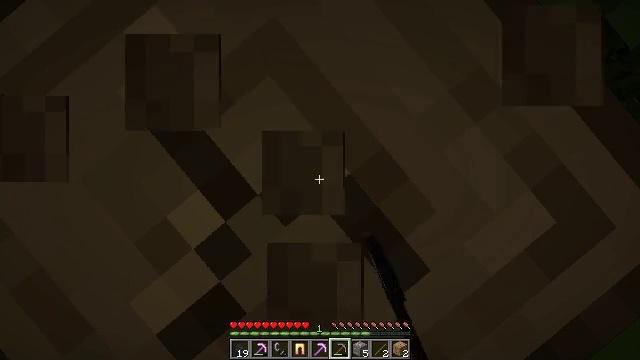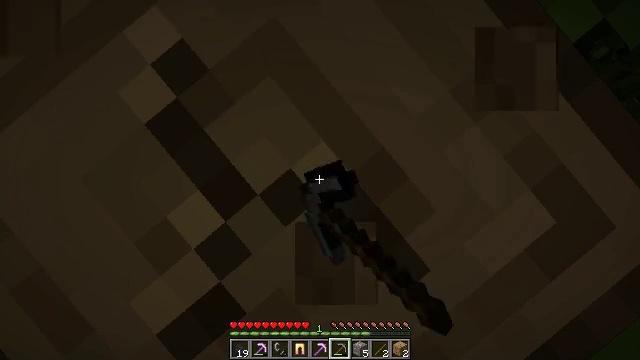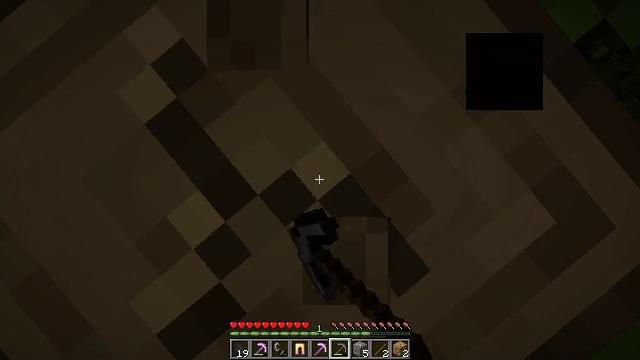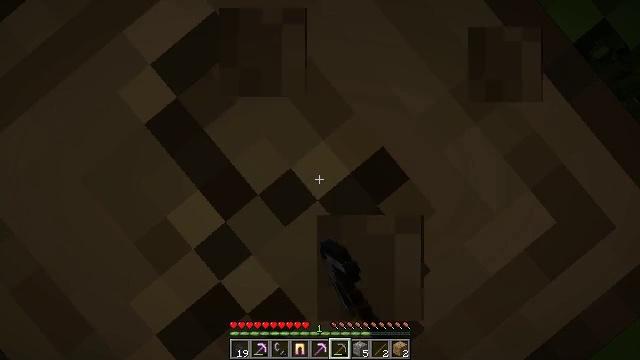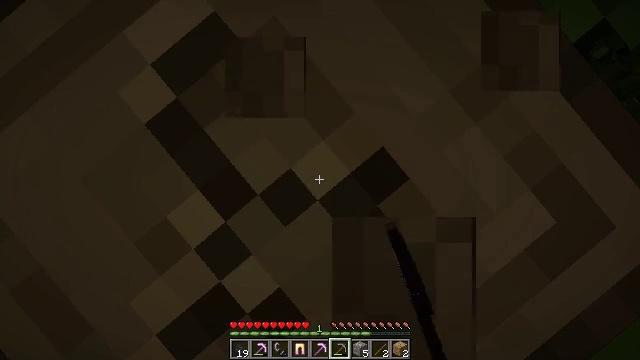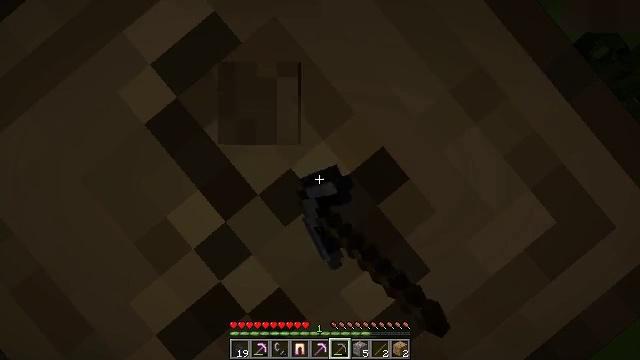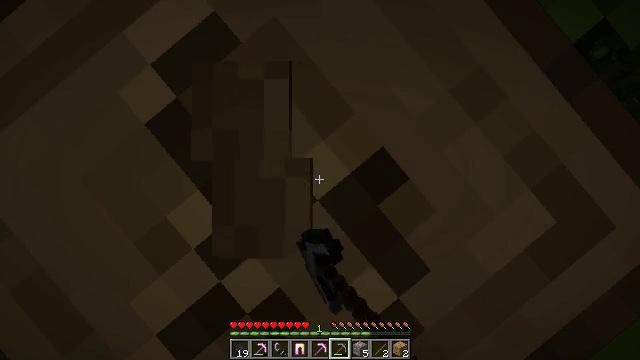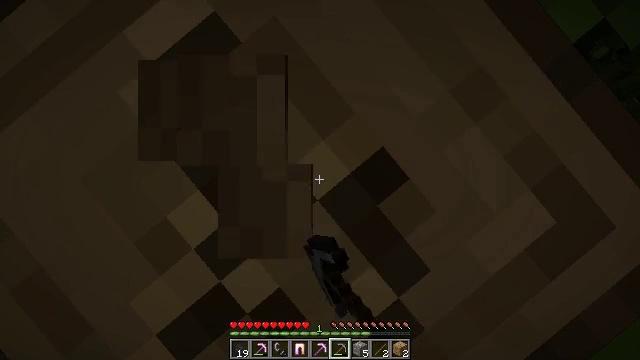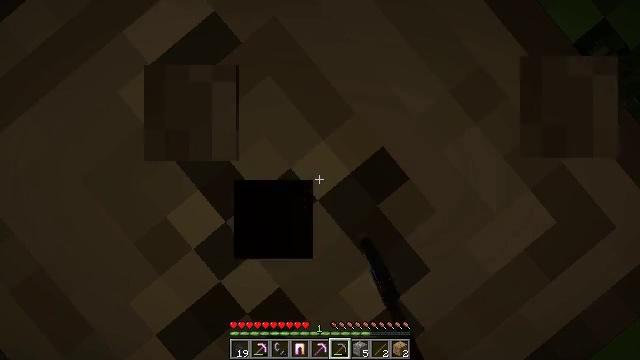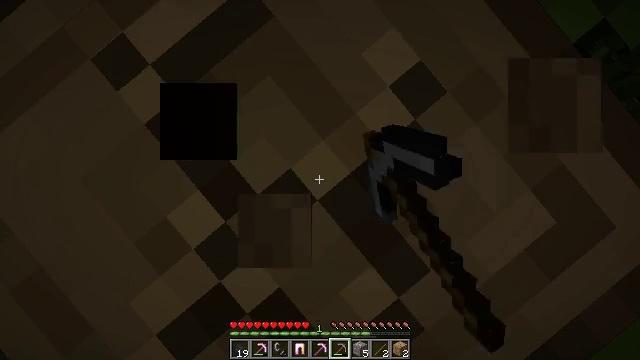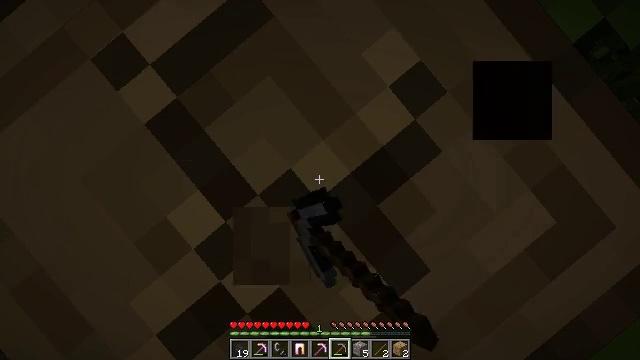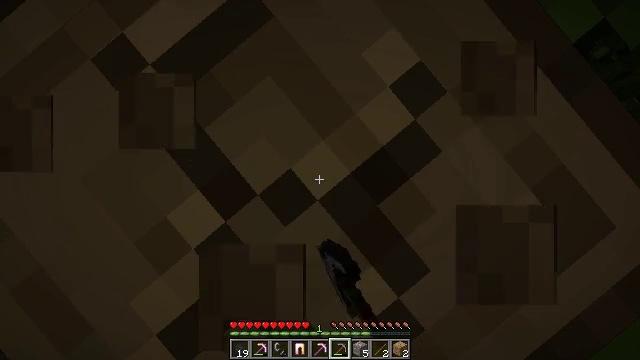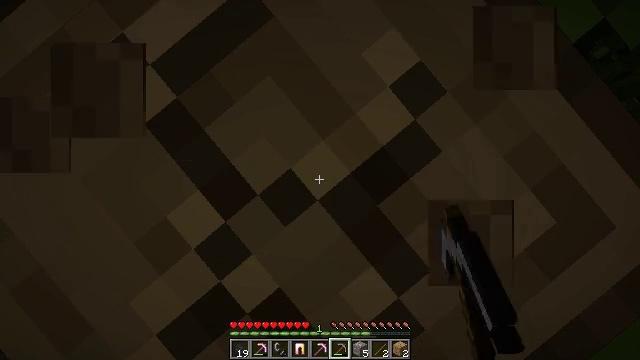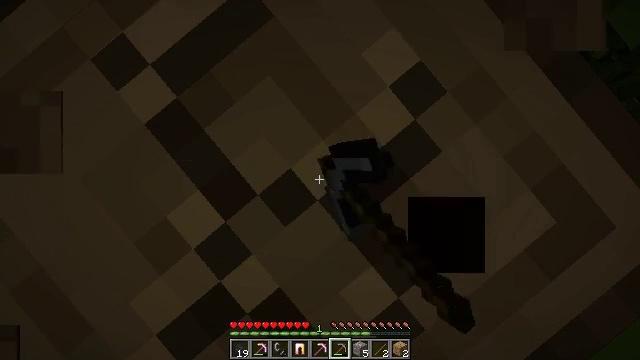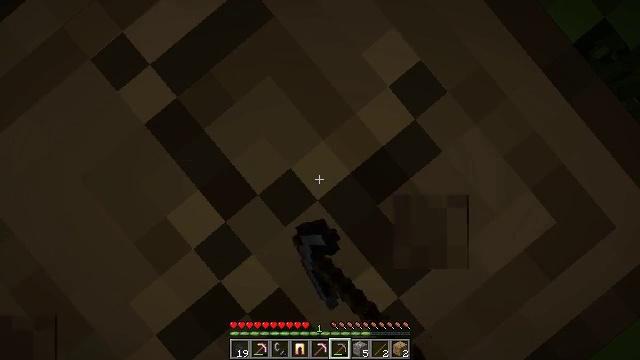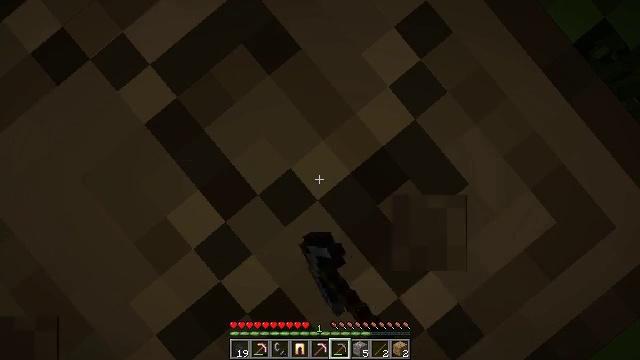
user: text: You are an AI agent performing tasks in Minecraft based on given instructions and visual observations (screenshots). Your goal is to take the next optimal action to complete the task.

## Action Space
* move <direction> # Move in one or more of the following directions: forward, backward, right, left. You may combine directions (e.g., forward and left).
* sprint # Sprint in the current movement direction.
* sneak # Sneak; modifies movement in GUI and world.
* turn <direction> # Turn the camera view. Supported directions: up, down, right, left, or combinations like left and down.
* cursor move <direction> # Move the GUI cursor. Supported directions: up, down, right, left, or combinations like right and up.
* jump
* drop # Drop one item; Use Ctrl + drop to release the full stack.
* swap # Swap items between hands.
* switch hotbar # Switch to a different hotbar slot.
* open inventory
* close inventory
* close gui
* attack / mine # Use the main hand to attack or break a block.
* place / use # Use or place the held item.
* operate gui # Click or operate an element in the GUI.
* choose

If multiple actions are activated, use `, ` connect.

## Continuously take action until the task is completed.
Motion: motion action
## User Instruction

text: Chop down the oak log.
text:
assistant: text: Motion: attack / mine
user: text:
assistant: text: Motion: attack / mine
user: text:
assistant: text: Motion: attack / mine
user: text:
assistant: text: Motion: attack / mine
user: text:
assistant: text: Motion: attack / mine
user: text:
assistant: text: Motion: attack / mine
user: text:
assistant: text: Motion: attack / mine
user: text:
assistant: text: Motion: attack / mine
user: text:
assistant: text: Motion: attack / mine
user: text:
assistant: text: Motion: attack / mine
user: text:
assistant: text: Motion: attack / mine
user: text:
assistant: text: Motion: attack / mine
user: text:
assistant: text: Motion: attack / mine
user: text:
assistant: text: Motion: attack / mine
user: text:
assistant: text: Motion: attack / mine
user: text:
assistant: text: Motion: attack / mine
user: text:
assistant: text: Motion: attack / mine
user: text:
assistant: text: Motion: attack / mine
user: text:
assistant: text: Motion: attack / mine
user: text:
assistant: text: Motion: attack / mine
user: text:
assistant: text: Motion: attack / mine
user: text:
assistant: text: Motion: attack / mine
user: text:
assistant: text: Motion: attack / mine
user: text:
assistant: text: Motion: attack / mine
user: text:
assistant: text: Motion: attack / mine
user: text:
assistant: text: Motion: attack / mine
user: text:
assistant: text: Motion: attack / mine
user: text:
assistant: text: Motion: attack / mine
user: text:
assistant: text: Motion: attack / mine
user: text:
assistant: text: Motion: attack / mine